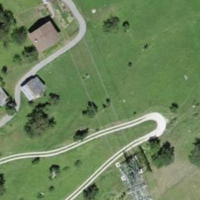
EUNIS habitat code: 23
Species observed at this site:
Ajuga reptans